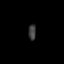
Tissue: prostate
Cell type: T cells
Senescence score: 0.3433
Nuclear area (px): 117
Mean DAPI intensity: 60.359